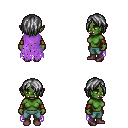
a pixel art fantasy rpg character, female body template, orc, green skin, maroon tattered cape, teal pants, gray bangs hairstyle, leather bracers, maroon shoes, four views (front, back, left, right), 2x2 character sprite sheet, small pixel art, hard edges, no anti-aliasing